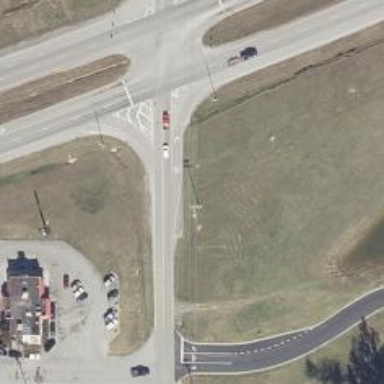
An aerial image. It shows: Asphalt trunk link road.